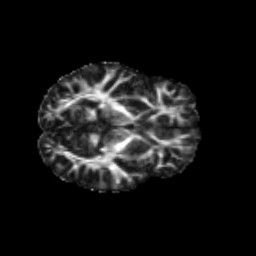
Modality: FA
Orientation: axial
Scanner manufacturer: siemens
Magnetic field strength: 3 T
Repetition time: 9.2 s
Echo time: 0.084 s